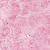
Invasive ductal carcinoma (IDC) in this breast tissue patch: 0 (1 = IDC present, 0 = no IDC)